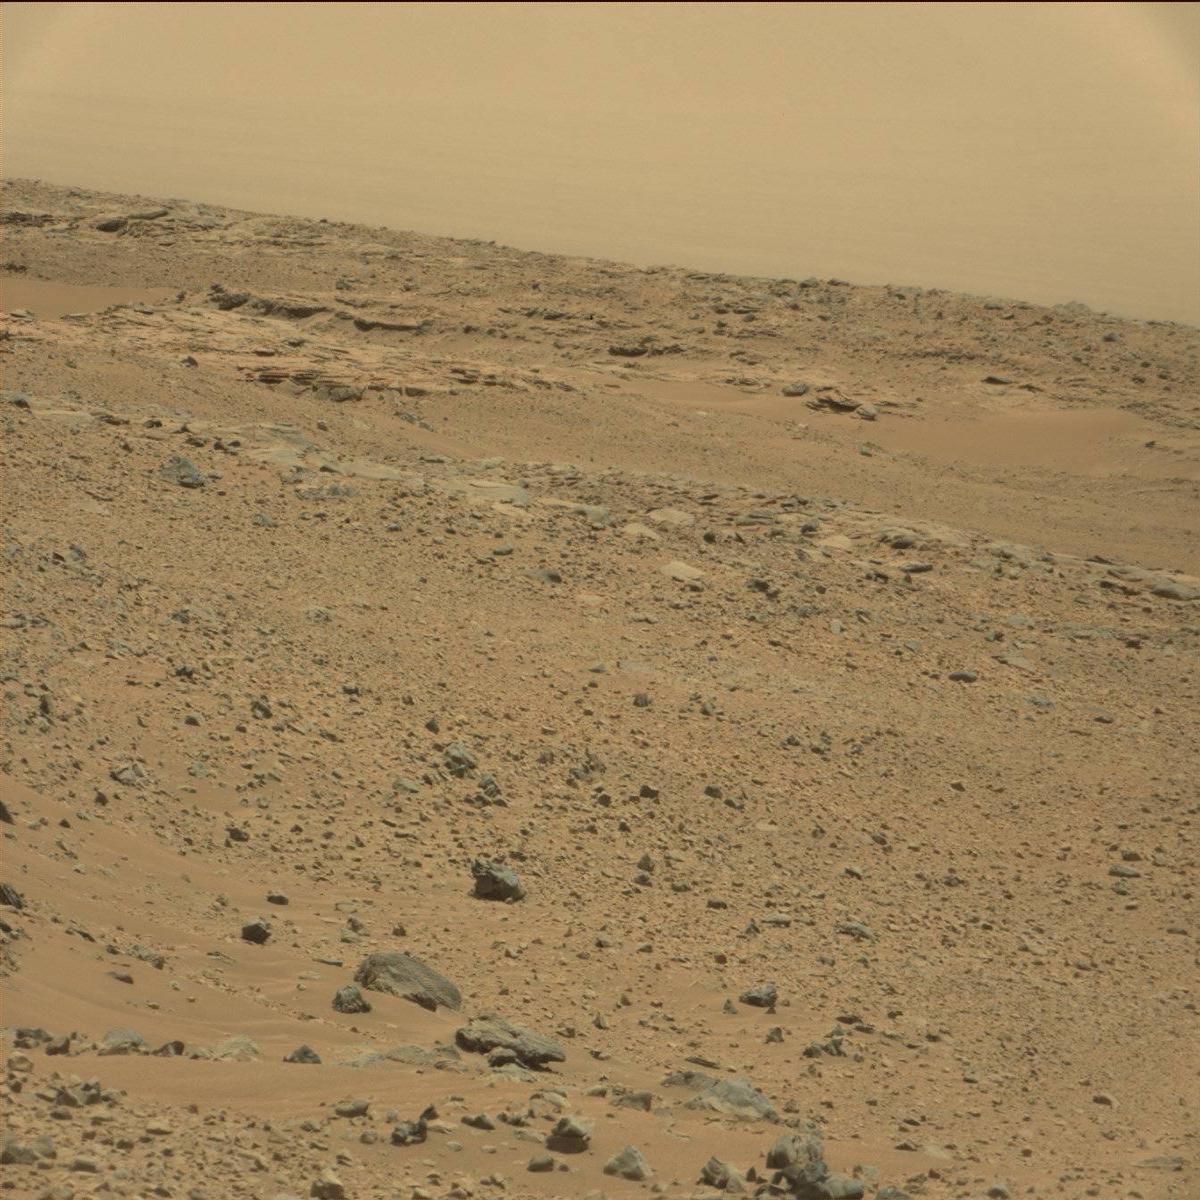
Terrain classes present: Bedrock, Ridge, Sand / Soil